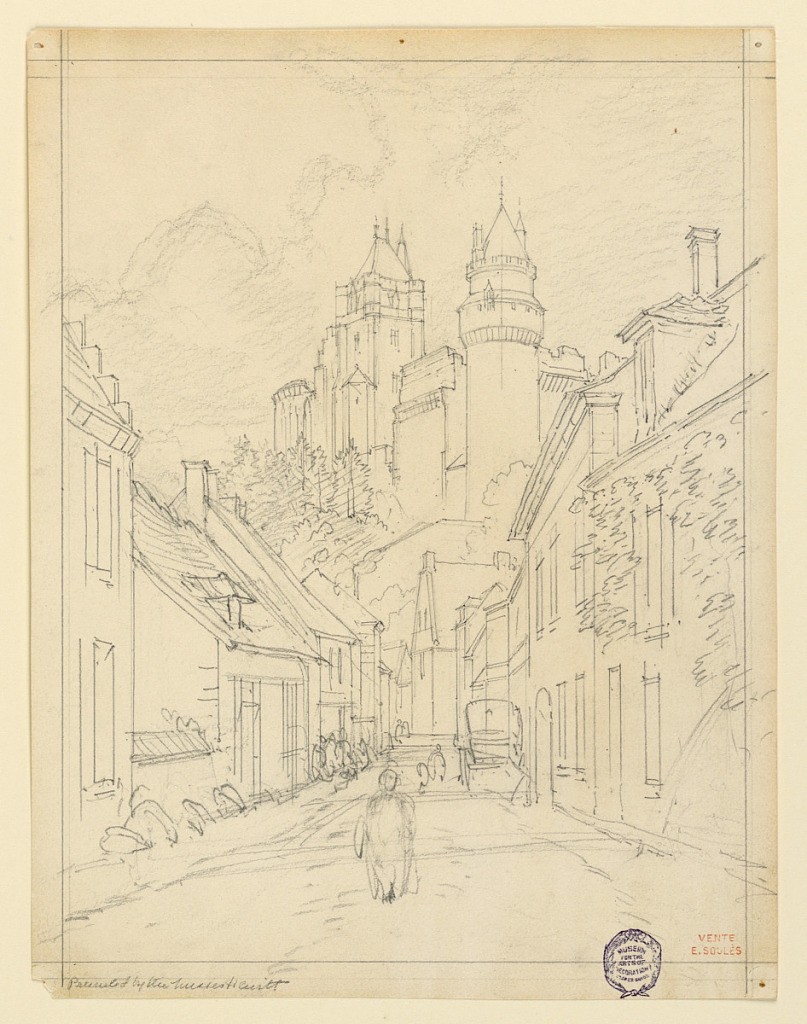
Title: A Street in a Town
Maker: Eugène Edouard Soulès, French, 1811–1876
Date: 1811–1876
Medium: Graphite on paper
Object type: Drawing
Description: Leading into the background to the foot of a hill, upon which a medieval castle is standing. Framing lines.